Question: Why am I receiving this error even though the file is clearly there and it could be read?

My project is using lwjgl and imgui-java. I have added -Dimgui.library.path="libs" (where the .dylib in question is stored) to my VM options and the application should open, displaying the demo IMGUI.
I have also posted my build.gradle file below:
'''
plugins {
id 'java'
}
group 'org.tpsgames'
version '1.0-SNAPSHOT'
repositories {
mavenCentral()
flatDir {
dirs 'libs'
}
}
dependencies {
testImplementation 'org.junit.jupiter:junit-jupiter-api:5.8.2'
testRuntimeOnly 'org.junit.jupiter:junit-jupiter-engine:5.8.2'
}
import org.gradle.internal.os.OperatingSystem
project.ext.lwjglVersion = "3.3.1"
project.ext.jomlVersion = "1.10.4"
project.ext.imguiVersion = '1.86.4'
project.ext.lwjglNatives = "natives-macos"
switch (OperatingSystem.current()) {
case OperatingSystem.MAC_OS:
project.ext.lwjglNatives = System.getProperty("os.arch").startsWith("aarch64") ? "natives-macos-arm64" : "natives-macos"
break
}
repositories {
mavenCentral()
}
dependencies {
implementation platform("org.lwjgl:lwjgl-bom:$lwjglVersion")
implementation "io.github.spair:imgui-java-app:1.86.4"
implementation platform("org.lwjgl:lwjgl-bom:$lwjglVersion")
implementation fileTree('libs') {include '*.jar'}
['', '-opengl', '-glfw'].each {
implementation "org.lwjgl:lwjgl$it:$lwjglVersion"
implementation "org.lwjgl:lwjgl$it::natives-macos"
}
implementation "io.github.spair:imgui-java-binding:1.86.4"
implementation "io.github.spair:imgui-java-lwjgl3:1.86.4"
implementation "io.github.spair:imgui-java-natives-macos:1.86.4"
implementation "org.lwjgl:lwjgl"
implementation "org.lwjgl:lwjgl-assimp"
implementation "org.lwjgl:lwjgl-glfw"
implementation "org.lwjgl:lwjgl-nfd"
implementation "org.lwjgl:lwjgl-openal"
implementation "org.lwjgl:lwjgl-opengl"
implementation "org.lwjgl:lwjgl-stb"
runtimeOnly "org.lwjgl:lwjgl::$lwjglNatives"
runtimeOnly "org.lwjgl:lwjgl-assimp::$lwjglNatives"
runtimeOnly "org.lwjgl:lwjgl-glfw::$lwjglNatives"
runtimeOnly "org.lwjgl:lwjgl-nfd::$lwjglNatives"
runtimeOnly "org.lwjgl:lwjgl-openal::$lwjglNatives"
runtimeOnly "org.lwjgl:lwjgl-opengl::$lwjglNatives"
runtimeOnly "org.lwjgl:lwjgl-stb::$lwjglNatives"
implementation "org.joml:joml:1.10.4"
}
test {
useJUnitPlatform()
}
'''
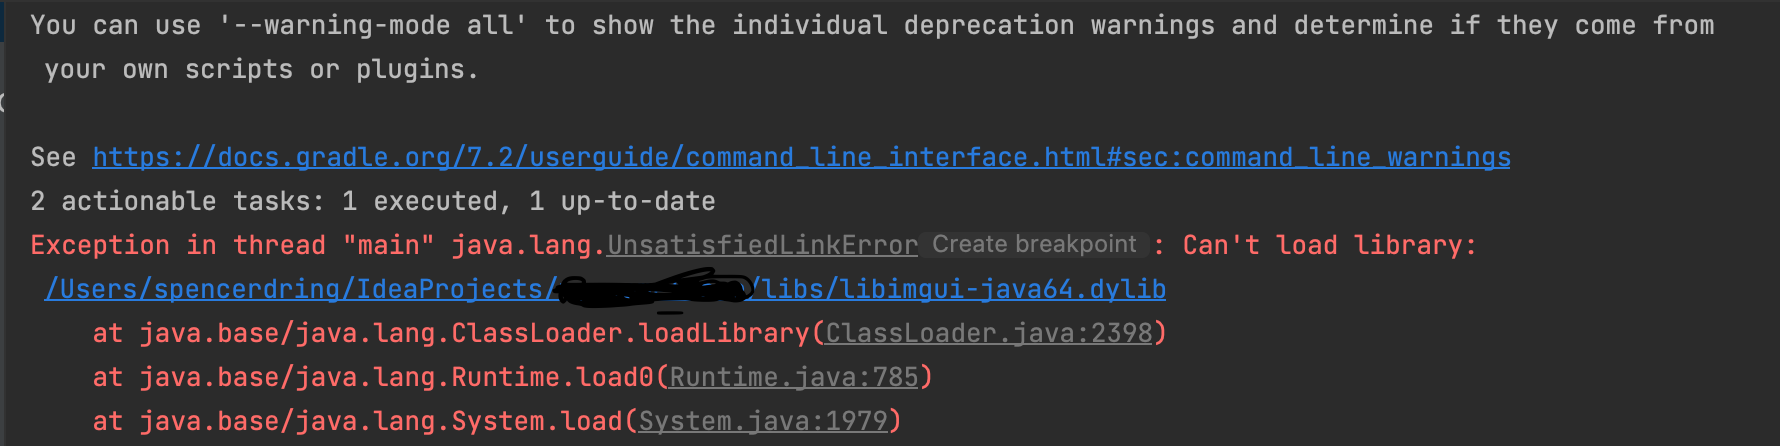
Answer: Your computer has a CPU with the ARM architecture, such as the M1 chip, instead of the x86 architecture.
Therefore, the JVM process cannot load the imgui-java64.dylib shared library because imgui-java currently only ships x86 CPU architecture shared libraries, not ARM ones.
See this GitHub issue: <URL>
and this (currently open) GitHub Pull Request: <URL> to add ARM CPU support for imgui-java.
Your only solution is to probably incorporate the work currently having been done in that GitHub Pull Request and compile imgui-java locally yourself for your ARM CPU or wait until the PR is merged and a release of imgui-java ships with macOS ARM shared libraries.